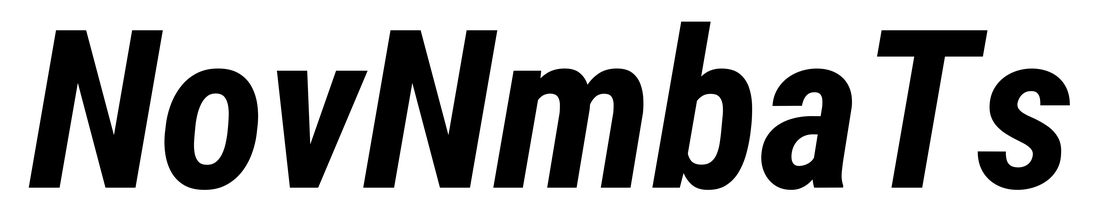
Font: Roboto-Italic_Condensed_Bold_Italic